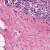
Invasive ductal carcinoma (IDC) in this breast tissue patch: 1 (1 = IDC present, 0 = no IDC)